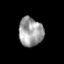
Tissue: prostate
Cell type: Myeloid cells
Senescence score: 0.2896
Nuclear area (px): 685
Mean DAPI intensity: 158.171